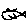
Label: fish